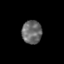
Tissue: skin
Cell type: Epithelial cells
Senescence score: 0.2659
Nuclear area (px): 449
Mean DAPI intensity: 107.439